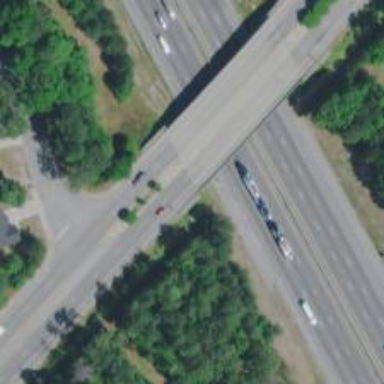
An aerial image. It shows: Footway on bridge.